Interaction volume radius: 5 \u00c5
Interaction volume height: 25 \u00c5
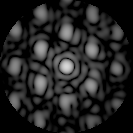
Disorder parameter: 0.3512